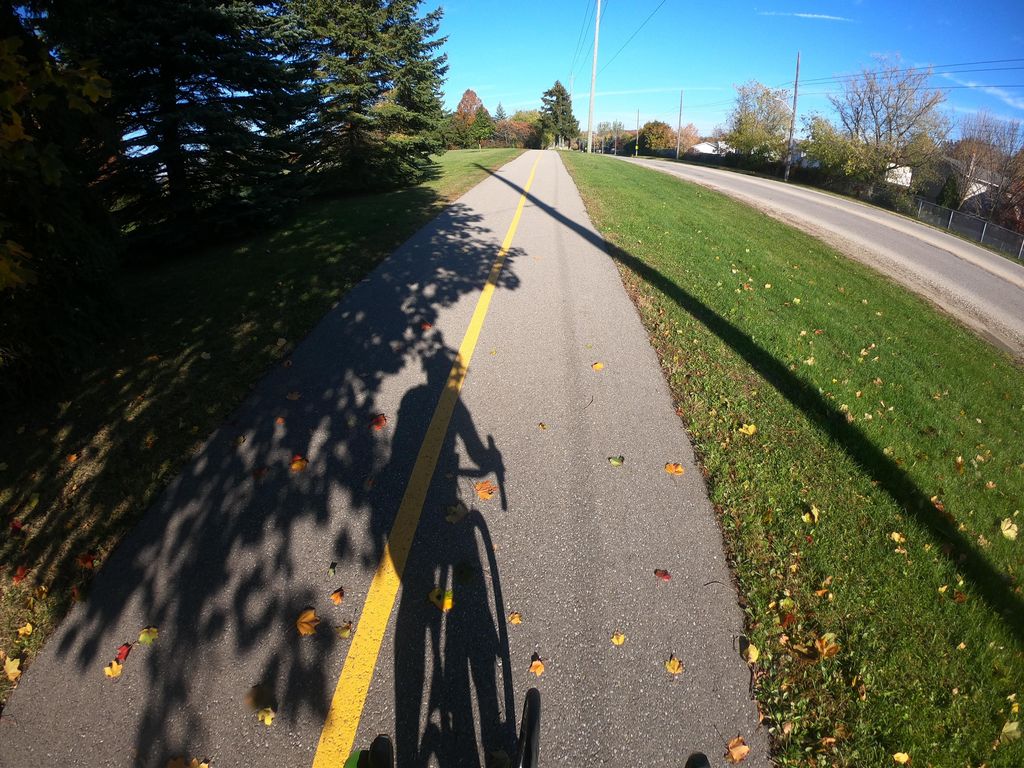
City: kitchener-waterloo